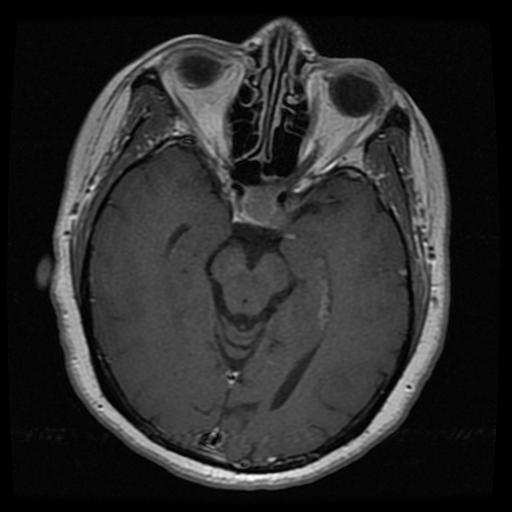
Label: pituitary